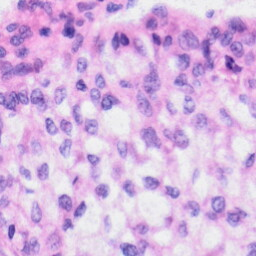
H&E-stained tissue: Liver